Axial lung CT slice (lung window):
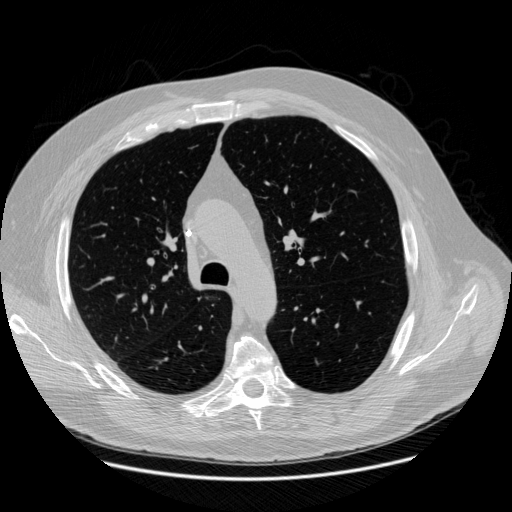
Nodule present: no